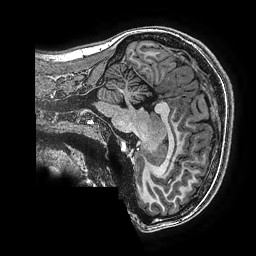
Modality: T1w
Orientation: sagittal
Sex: female
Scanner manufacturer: ge
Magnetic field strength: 3 T
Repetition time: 0.00766 s
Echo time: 0.003476 s